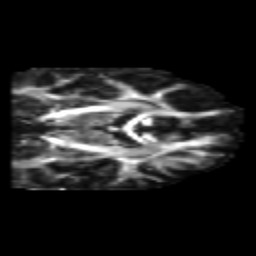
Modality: FA
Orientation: coronal
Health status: healthy
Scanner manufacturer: philips
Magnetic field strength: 3 T
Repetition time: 6.964 s
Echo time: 0.092 s